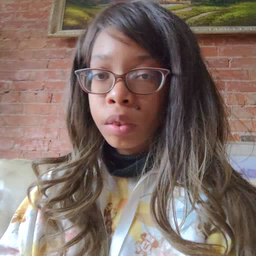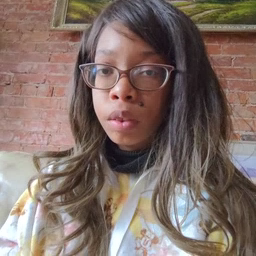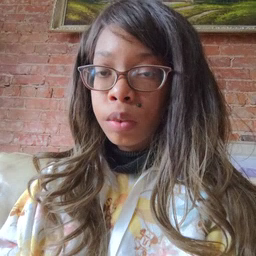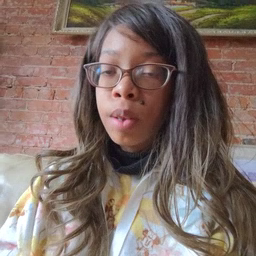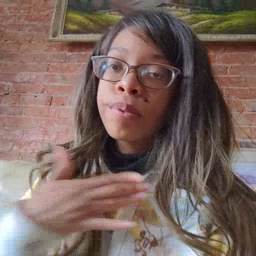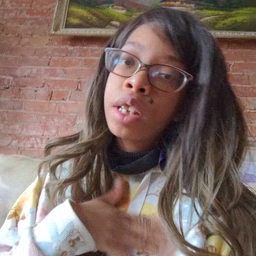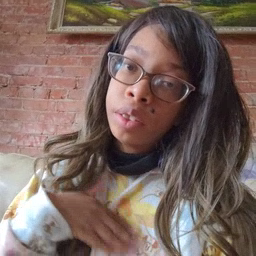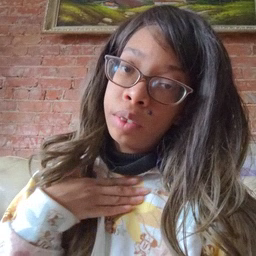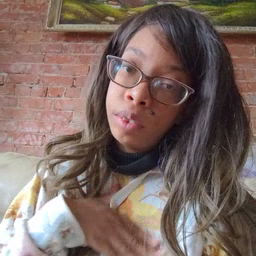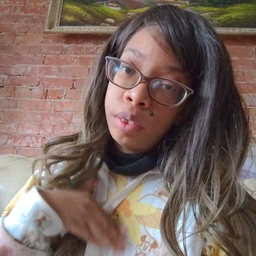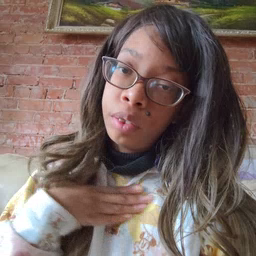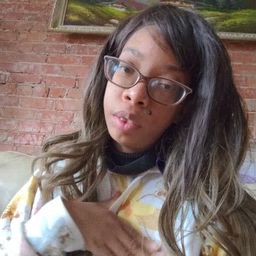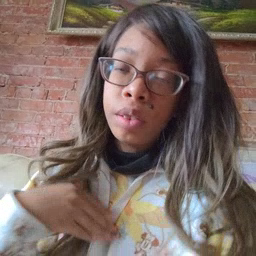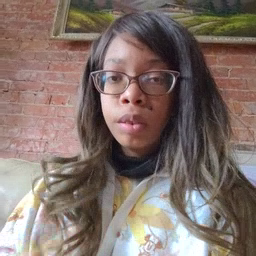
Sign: please